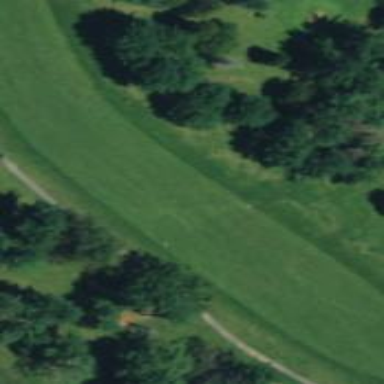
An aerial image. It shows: Golf fairway with grass surface.